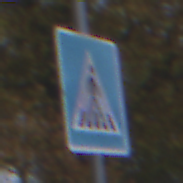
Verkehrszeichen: FussgaengerueberwegLinks
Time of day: MorningAfternoon
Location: Outdoor (Urban)
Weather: Overcast
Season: NotSpecified
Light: Natural